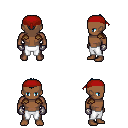
a pixel art fantasy rpg character, male body template, human, dark skin, leather shoulder armor, white pants, raven short mohawk hairstyle, red bandana, metal gloves, four views (front, back, left, right), 2x2 character sprite sheet, small pixel art, hard edges, no anti-aliasing